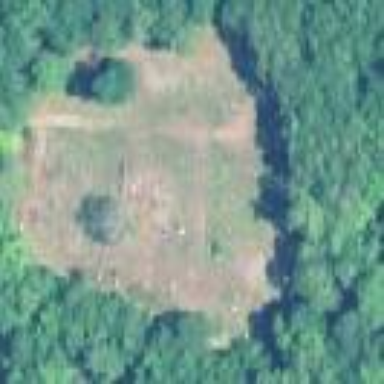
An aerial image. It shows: Private cemetery located west of Hewitt Road.